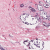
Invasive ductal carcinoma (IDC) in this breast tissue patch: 1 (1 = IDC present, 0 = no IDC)